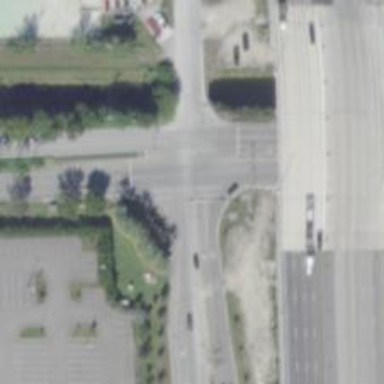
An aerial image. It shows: Uncontrolled road crossing with marked lines.